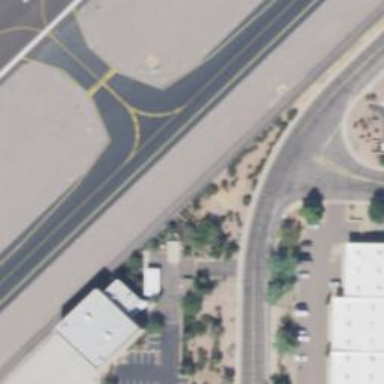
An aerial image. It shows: Asphalt taxiway at the airport.